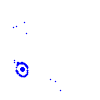
Particle: pion